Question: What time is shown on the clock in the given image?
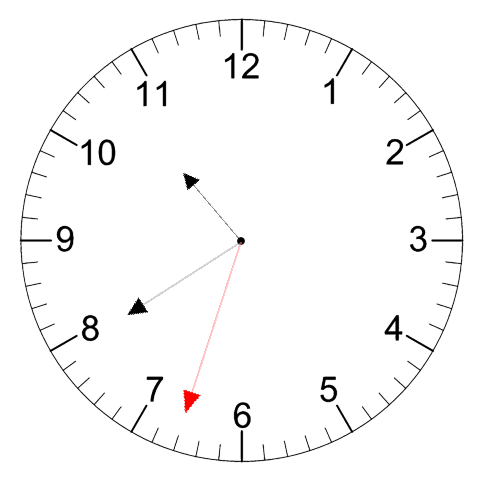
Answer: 10:39:33